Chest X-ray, AP view. Patient: 67 years old, sex F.
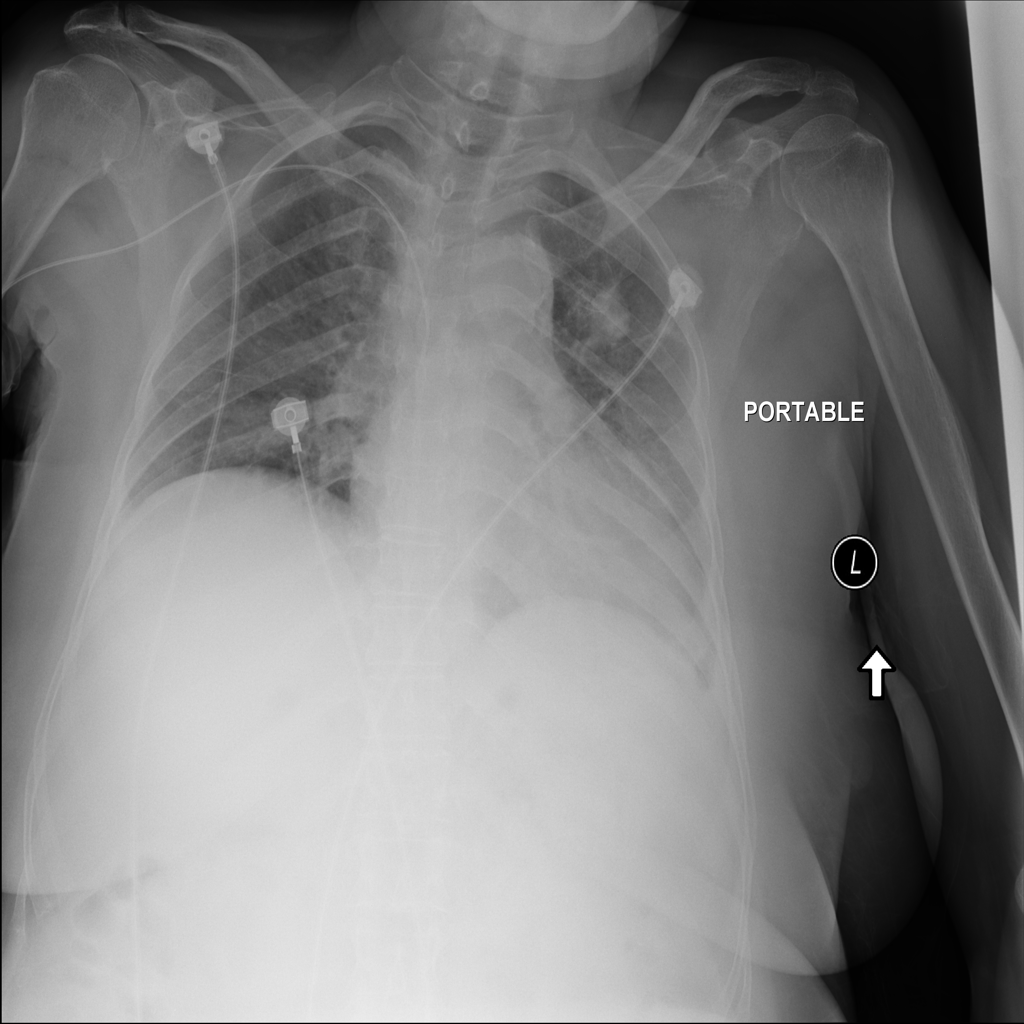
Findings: Mass